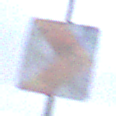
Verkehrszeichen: RichtungstafelnInKurvenKleinLinks
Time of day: SunriseSunset
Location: Outdoor (Beach)
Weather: Overcast
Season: NotSpecified
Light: Natural